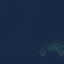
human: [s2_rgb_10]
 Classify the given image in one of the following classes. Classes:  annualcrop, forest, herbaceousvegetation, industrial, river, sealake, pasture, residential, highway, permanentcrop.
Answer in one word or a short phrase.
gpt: SeaLake